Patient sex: M
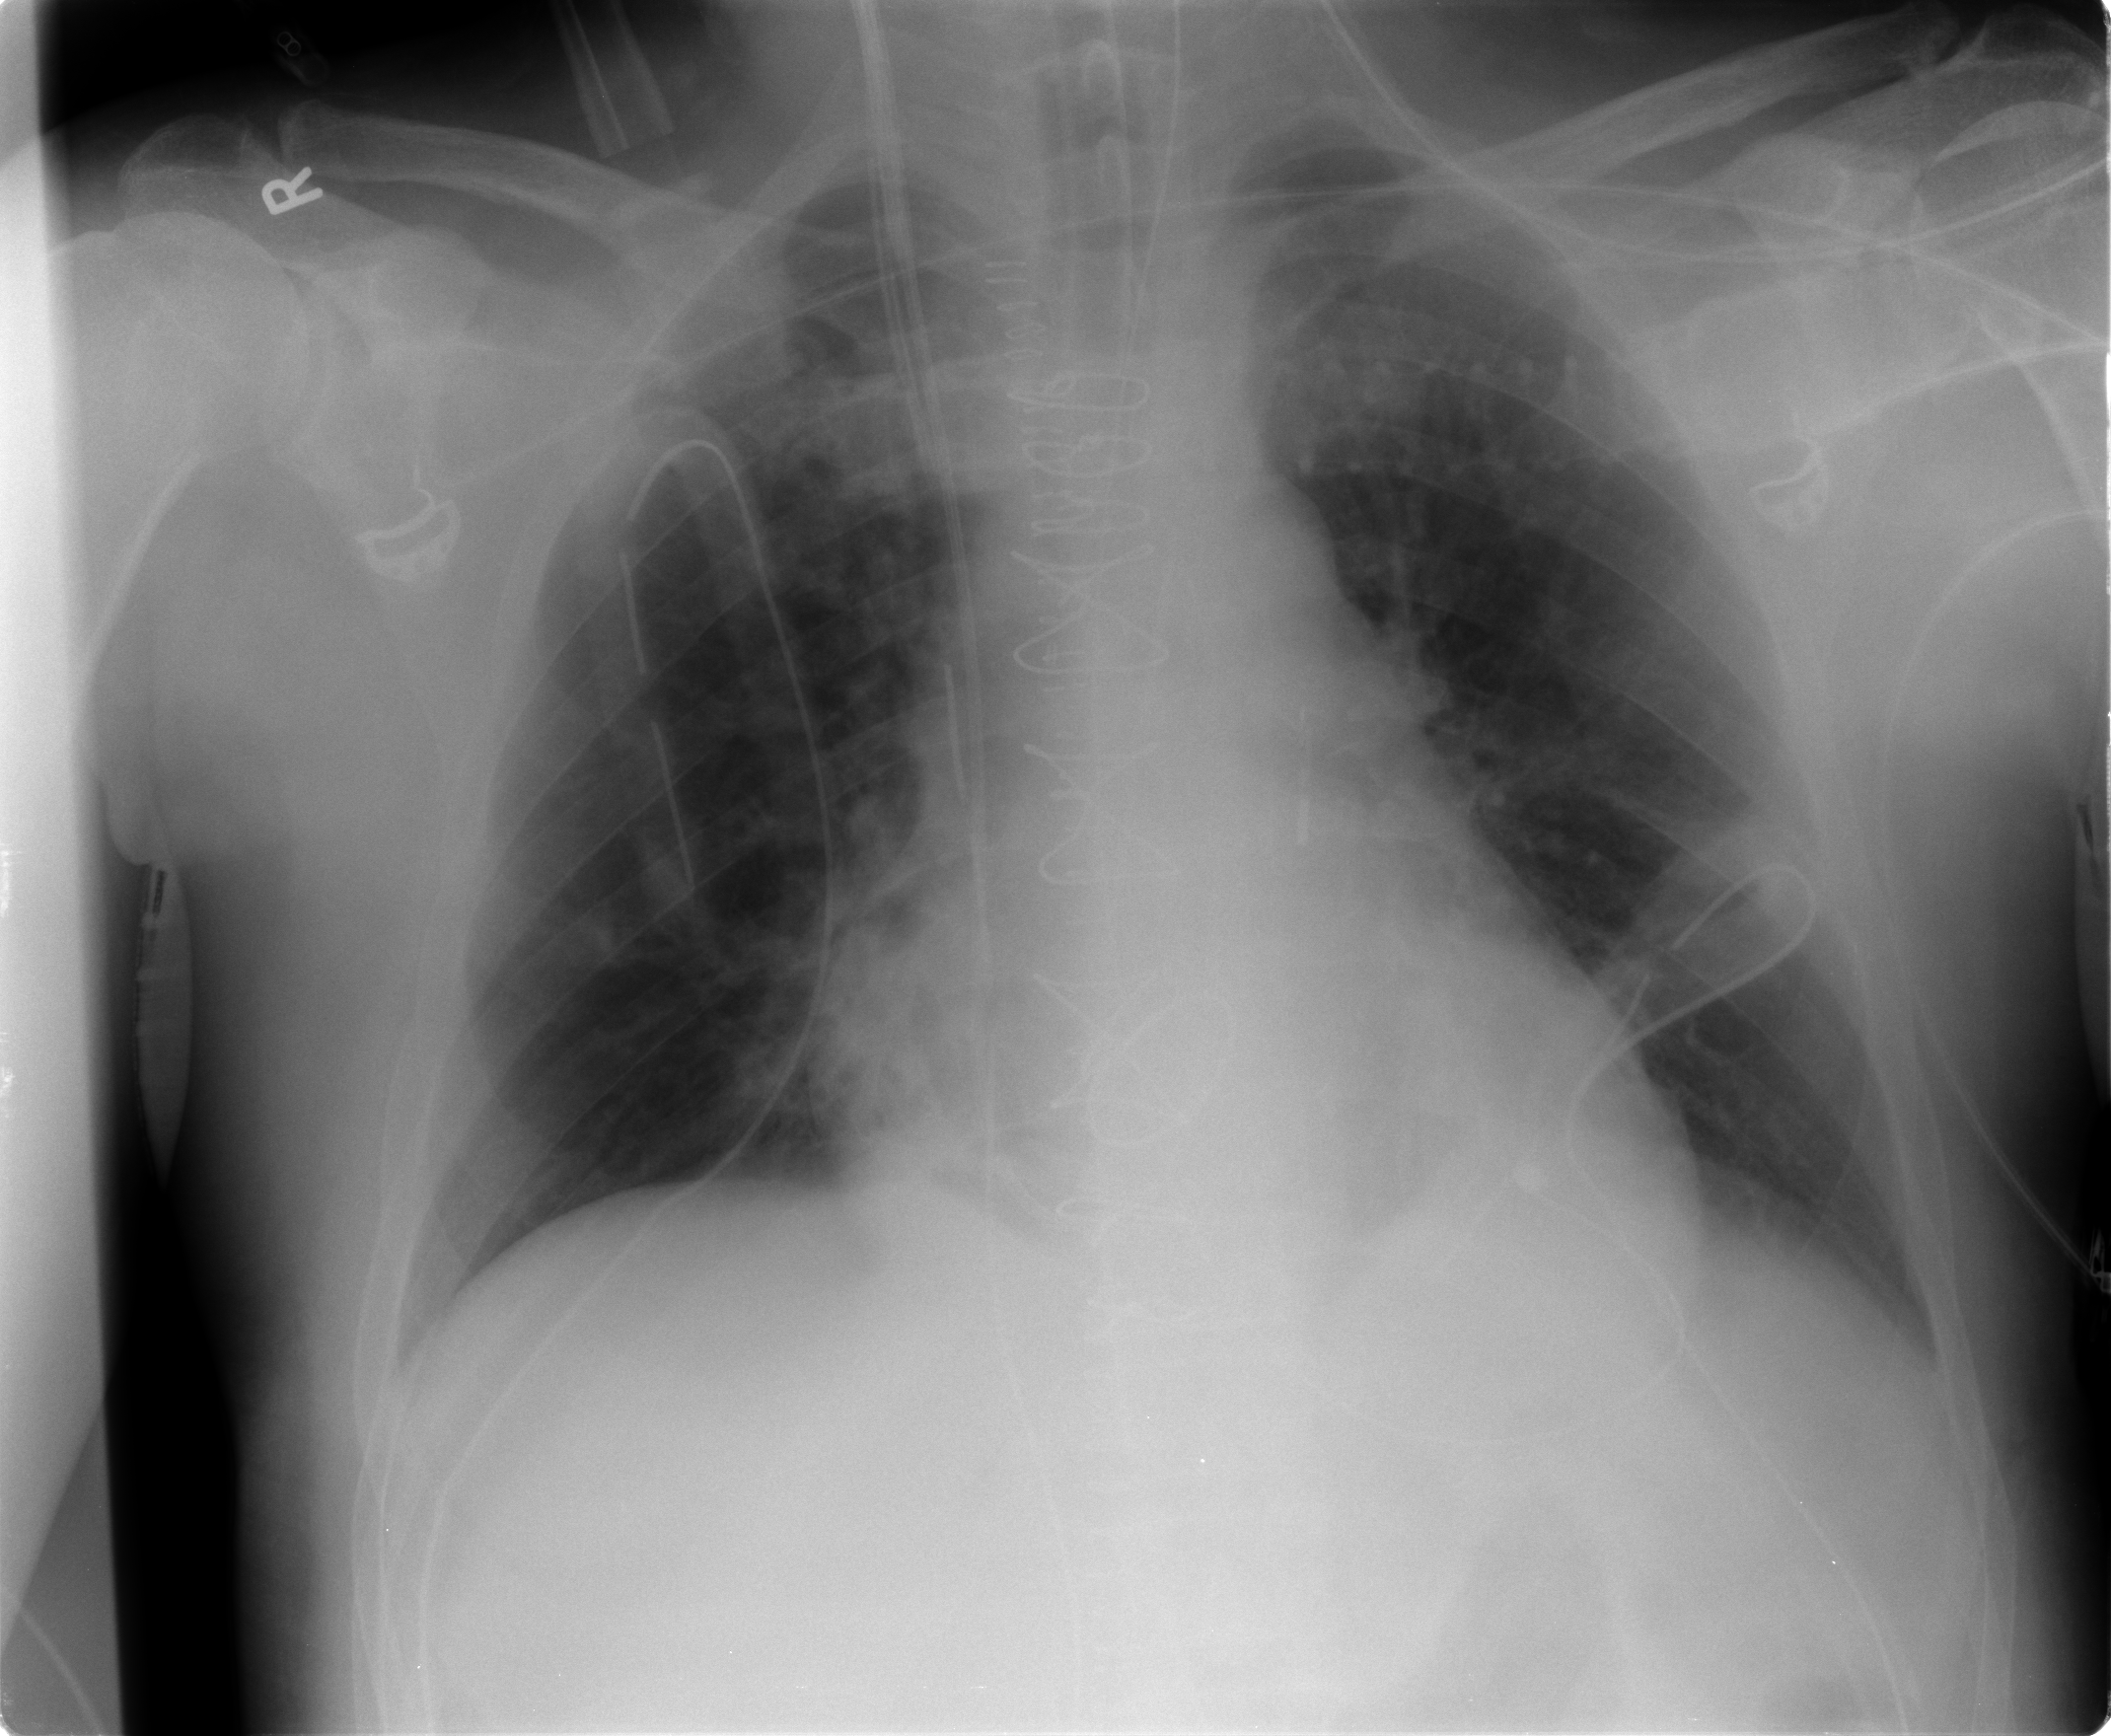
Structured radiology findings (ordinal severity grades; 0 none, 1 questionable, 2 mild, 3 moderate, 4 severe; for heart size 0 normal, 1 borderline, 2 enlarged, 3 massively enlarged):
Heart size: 2
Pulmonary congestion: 2
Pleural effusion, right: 0
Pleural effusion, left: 0
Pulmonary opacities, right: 2
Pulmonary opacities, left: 0
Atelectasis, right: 2
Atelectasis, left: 2